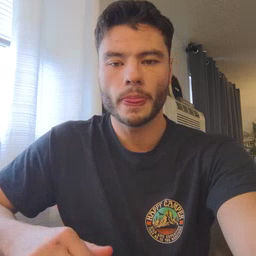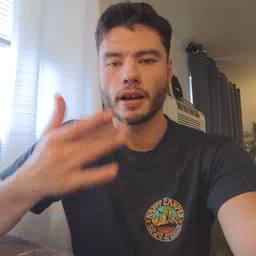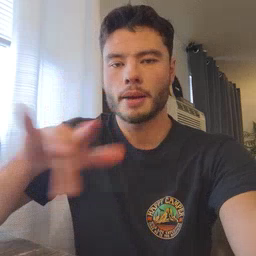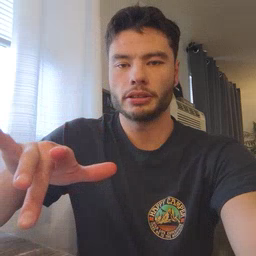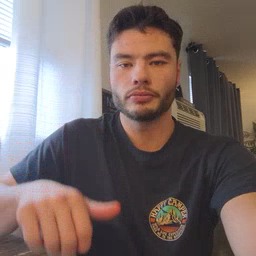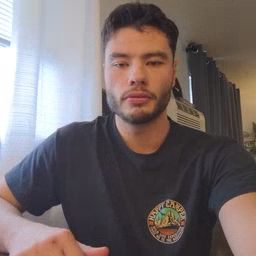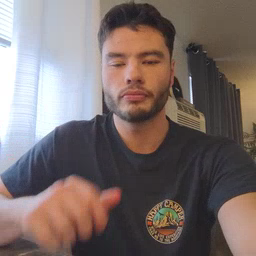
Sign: empty